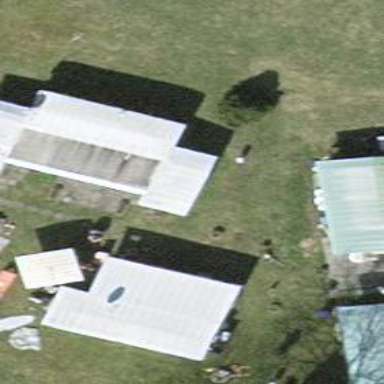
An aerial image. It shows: Static caravan building.